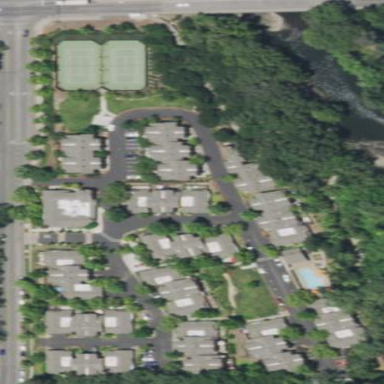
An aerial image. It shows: Residential area with apartments.